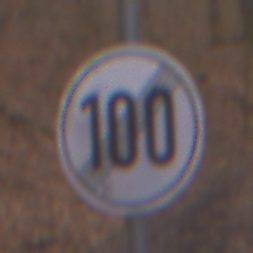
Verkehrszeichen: EndeGeschwindigkeit100
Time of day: Midday
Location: Outdoor (Nature)
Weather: Overcast
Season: Autumn
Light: Natural